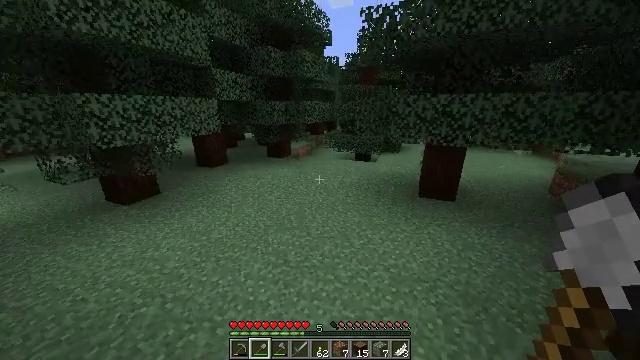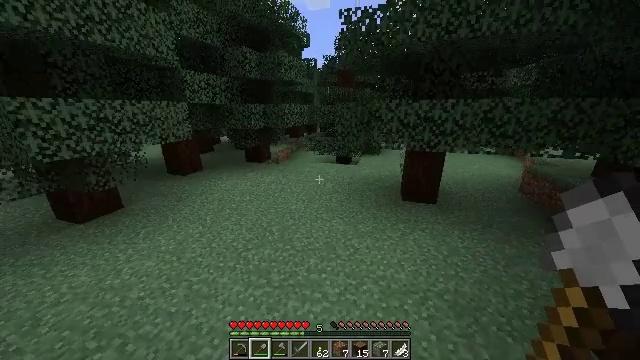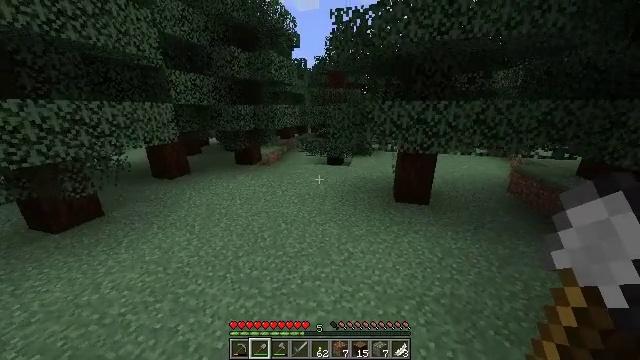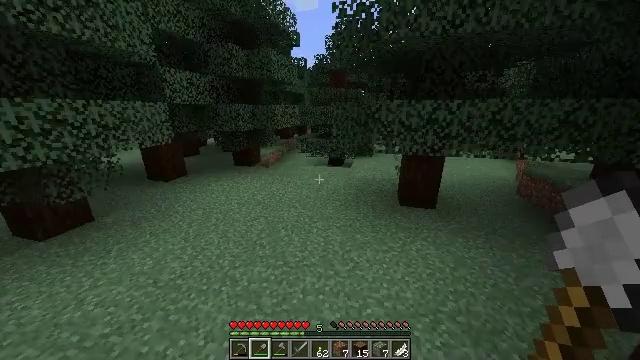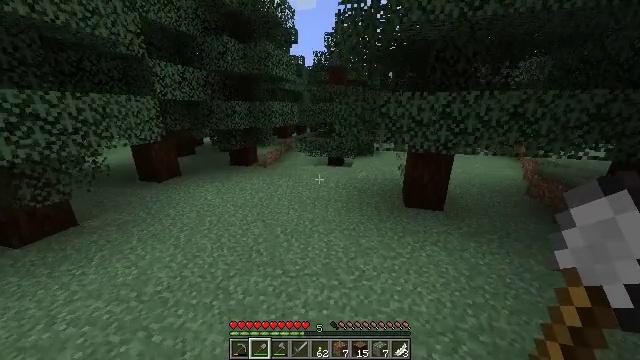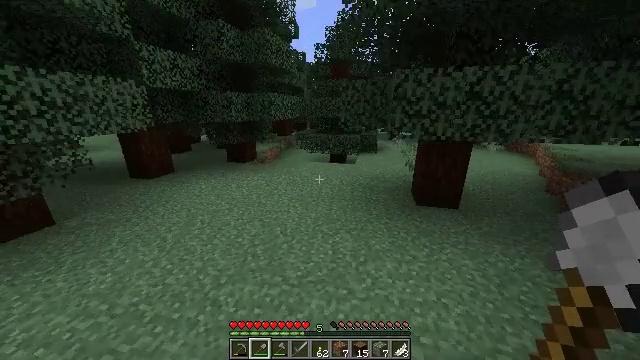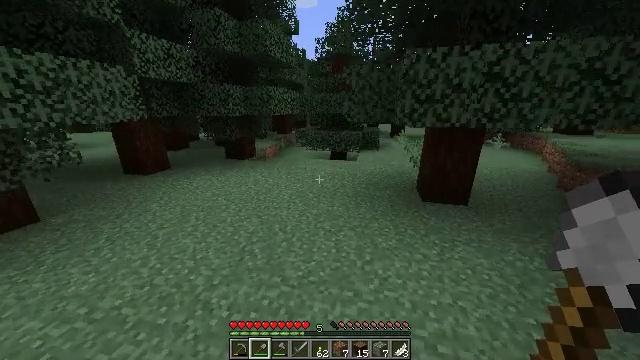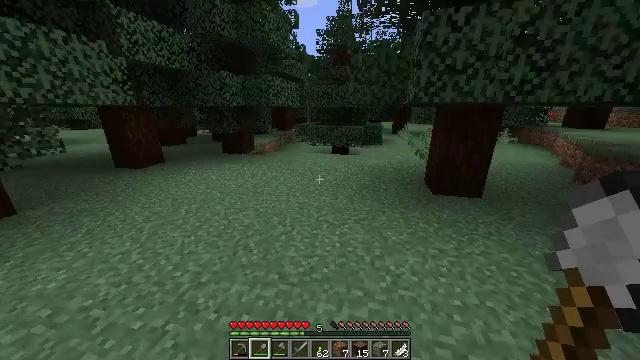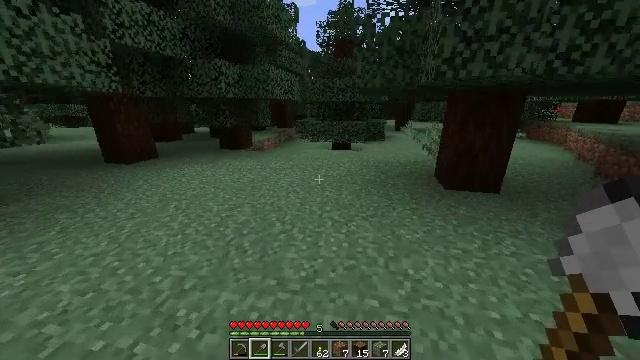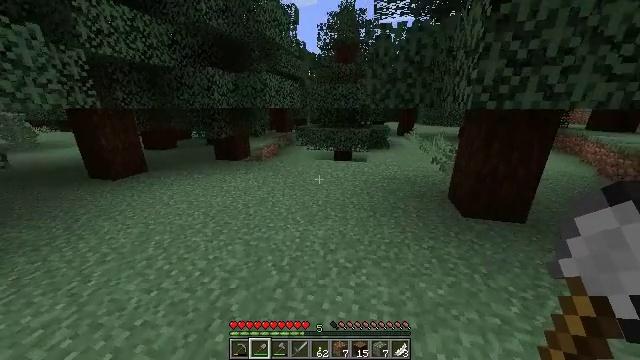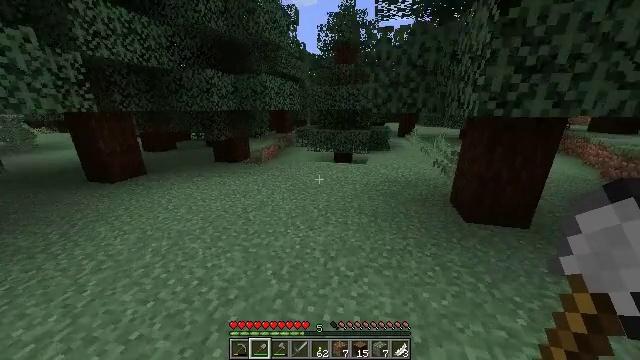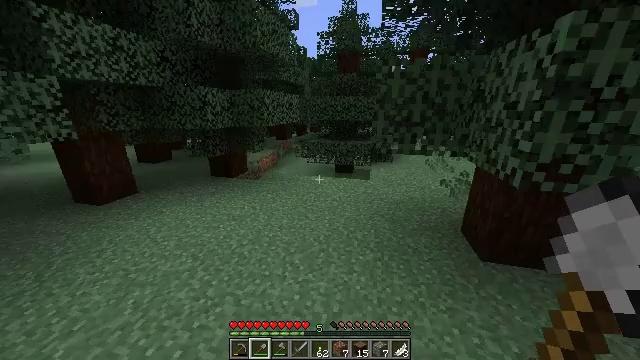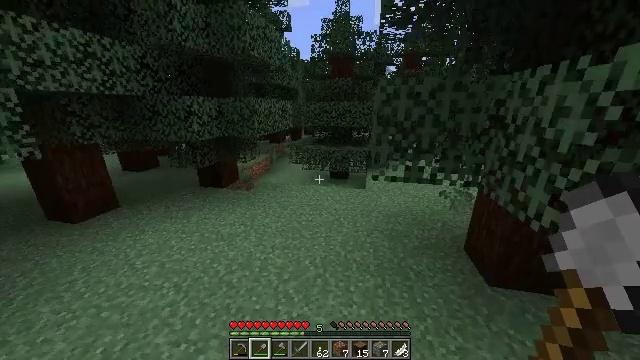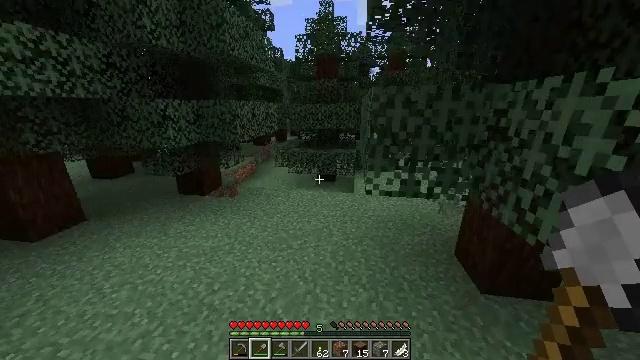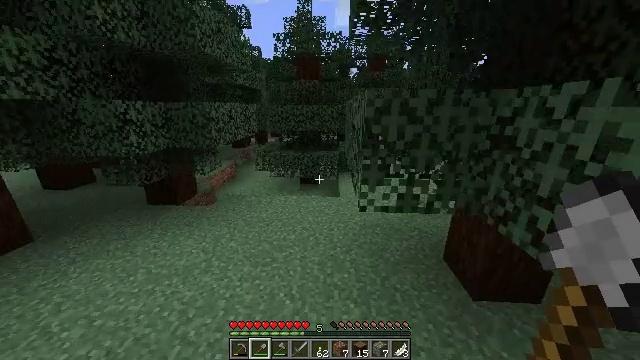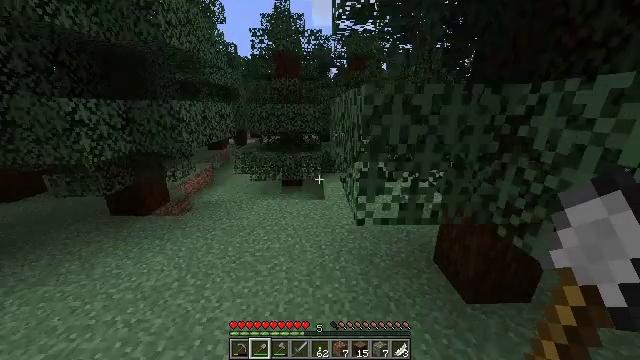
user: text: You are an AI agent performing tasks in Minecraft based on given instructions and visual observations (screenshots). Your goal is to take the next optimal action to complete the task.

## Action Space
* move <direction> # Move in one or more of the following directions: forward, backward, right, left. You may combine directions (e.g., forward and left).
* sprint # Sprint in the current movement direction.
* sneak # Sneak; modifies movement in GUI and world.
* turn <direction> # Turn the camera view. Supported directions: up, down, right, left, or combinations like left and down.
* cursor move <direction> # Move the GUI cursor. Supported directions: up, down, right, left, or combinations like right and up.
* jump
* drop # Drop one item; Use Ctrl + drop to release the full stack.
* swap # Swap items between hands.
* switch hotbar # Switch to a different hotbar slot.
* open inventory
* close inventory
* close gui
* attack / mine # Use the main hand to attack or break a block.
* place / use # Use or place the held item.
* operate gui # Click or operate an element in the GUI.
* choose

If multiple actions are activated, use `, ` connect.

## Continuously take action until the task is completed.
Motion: motion action
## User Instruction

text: Gather spruce leaves to collect foliage.
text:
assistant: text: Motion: move forward, sprint, turn right, jump
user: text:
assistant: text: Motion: move forward, sprint, turn right, jump
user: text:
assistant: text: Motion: move forward, sprint, jump
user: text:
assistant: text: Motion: move forward, sprint, jump
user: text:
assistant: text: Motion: move forward, sprint, jump
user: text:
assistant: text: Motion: move forward, sprint, jump
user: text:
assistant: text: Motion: move forward, sprint, jump
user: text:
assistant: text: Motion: move forward, sprint, jump
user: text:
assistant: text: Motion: move forward, sprint, jump
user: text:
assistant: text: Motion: move forward, sprint, jump
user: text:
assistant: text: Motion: move forward, sprint, jump
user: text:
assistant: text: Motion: move forward, sprint, turn right, jump
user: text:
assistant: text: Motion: move forward, sprint, turn right, jump
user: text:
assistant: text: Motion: move forward, sprint, turn right, jump
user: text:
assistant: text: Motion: move forward, sprint, turn right, jump
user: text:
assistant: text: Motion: move forward, sprint, turn right, jump
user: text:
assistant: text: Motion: move forward, sprint, turn right
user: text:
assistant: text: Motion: move forward, sprint, turn right
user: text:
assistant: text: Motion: move forward, sprint, turn right
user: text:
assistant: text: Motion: move forward, sprint, turn right
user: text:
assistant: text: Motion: move forward, sprint, turn right
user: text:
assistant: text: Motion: move forward, sprint, turn right
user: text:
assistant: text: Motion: move forward, sprint, turn right
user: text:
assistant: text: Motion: move forward, sprint, turn right
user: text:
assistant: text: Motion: move forward, sprint, turn right
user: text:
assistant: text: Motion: move forward, sprint, turn right
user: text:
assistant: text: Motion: move forward, sprint
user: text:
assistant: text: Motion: move forward, sprint
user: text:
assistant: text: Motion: move forward, sprint
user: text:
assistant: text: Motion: move forward, sprint